Question: i want to add a SWF metadata tag to an ActionScript Project in Flash Builder 4, that denotes the default size and background color of the swf.
i can do this in Flash Professional, but it doesn't work with ActionScript projects in FB4? can i not include this tag? i know i can set these properties in the properties panel, but i'd like to have them in my code.

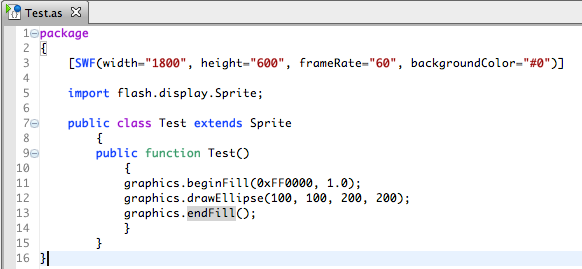
Answer: oh, never mind. dumb move on my part. this metadata tag needs to be place just before the class declaration.
'''
[SWF(width="1800", height="600", frameRate="60", backgroundColor="#0")]
public class Test extends Sprite
{
...
}
'''